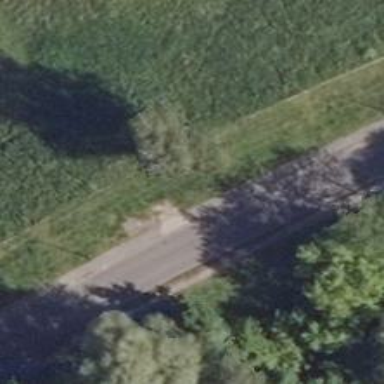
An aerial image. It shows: Unclassified road with asphalt surface. It has sidewalks on both sides.